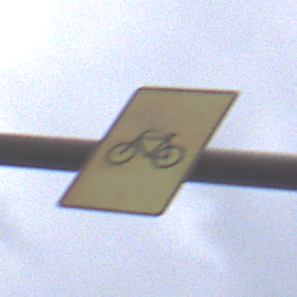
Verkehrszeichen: RadverkehrOhnePfeilsymbol
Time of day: Midday
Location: Outdoor (Urban)
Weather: Overcast
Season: NotSpecified
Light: Natural